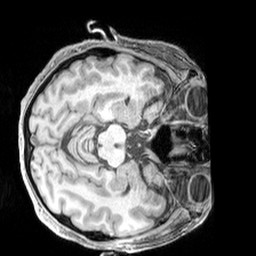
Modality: T1w
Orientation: axial
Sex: female
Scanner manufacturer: siemens
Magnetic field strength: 3 T
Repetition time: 2.3 s
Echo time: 0.00226 s